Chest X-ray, PA view. Patient: 81 years old, sex M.
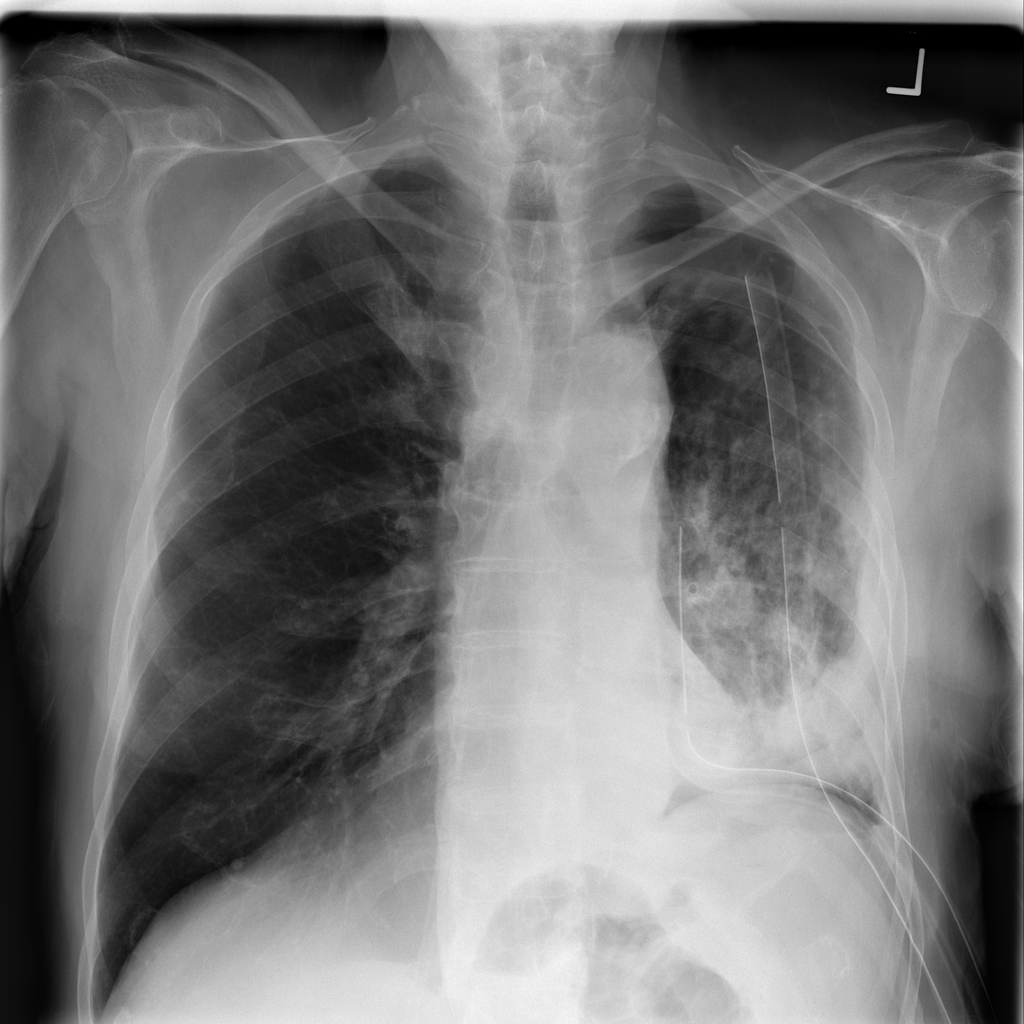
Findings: Atelectasis, Infiltration, Pneumothorax